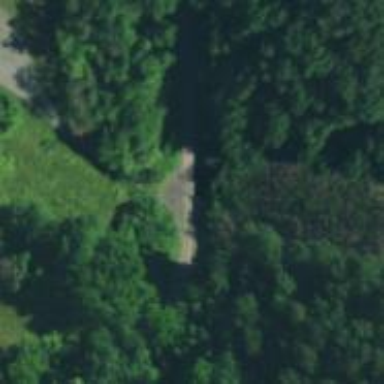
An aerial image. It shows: Culvert tunnel passing through brook.